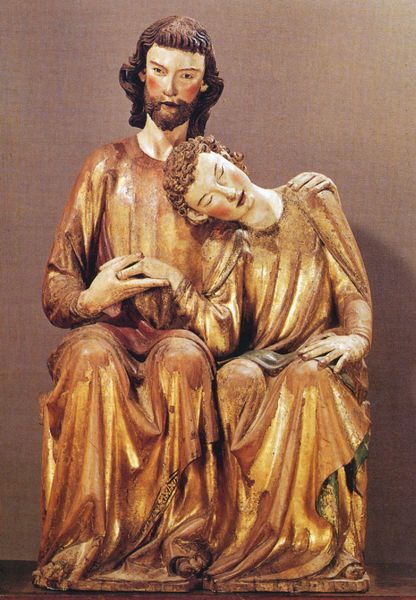
Titel: Johannes an der Brust des Herrn
Künstler: Meister Heinrich
Institution: Antwerpen, Museum Mayer van den Bergh
Schlagwörter: fuß, hand, umhang, sitzen, brust, haar, holz, köpfe, männer, alt, bart, jung, halten, johannes, hände, gold, locken, schulter, skulptur, ruhen, schlafen, figuren, lehnen, faltenwurf, altar, christus, jesus, heiliger, abendmahl, jünger, berührung, rote wangen, bodüre, letztes abendmahl, hellhäutig, bildschnitzerei, lieblingsjünger, geneigter kopf, 1450, heilgier